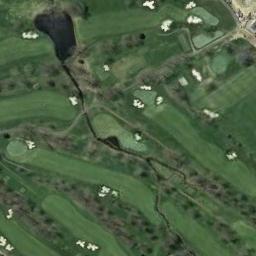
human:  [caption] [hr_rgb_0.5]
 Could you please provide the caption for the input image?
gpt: There are many bunkers and paths, A lake and many lined trees on a large green lawn on the golf course .

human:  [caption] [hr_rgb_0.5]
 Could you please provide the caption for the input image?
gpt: There are many trees in the golf course .

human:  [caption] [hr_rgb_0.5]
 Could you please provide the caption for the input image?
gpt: The golf course has a lake, Some fairways, Barrier trees and sandpits and two rivers go through the golf course .

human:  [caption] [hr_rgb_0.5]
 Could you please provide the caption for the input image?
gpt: There is a heart-shaped sand bunker in the upper right corner of the image .

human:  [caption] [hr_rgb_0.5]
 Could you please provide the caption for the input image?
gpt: There are many bunkers and a lake on the golf course .